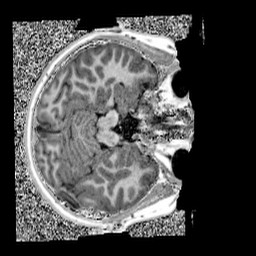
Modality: UNIT1
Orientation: axial
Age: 11
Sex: male
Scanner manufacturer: siemens
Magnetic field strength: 3 T
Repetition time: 4 s
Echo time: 0.00299 s